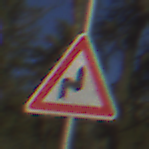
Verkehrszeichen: DoppelkurveRechts
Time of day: MorningAfternoon
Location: Outdoor (Nature)
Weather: Clear
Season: Winter
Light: Natural